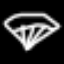
Label: diamond